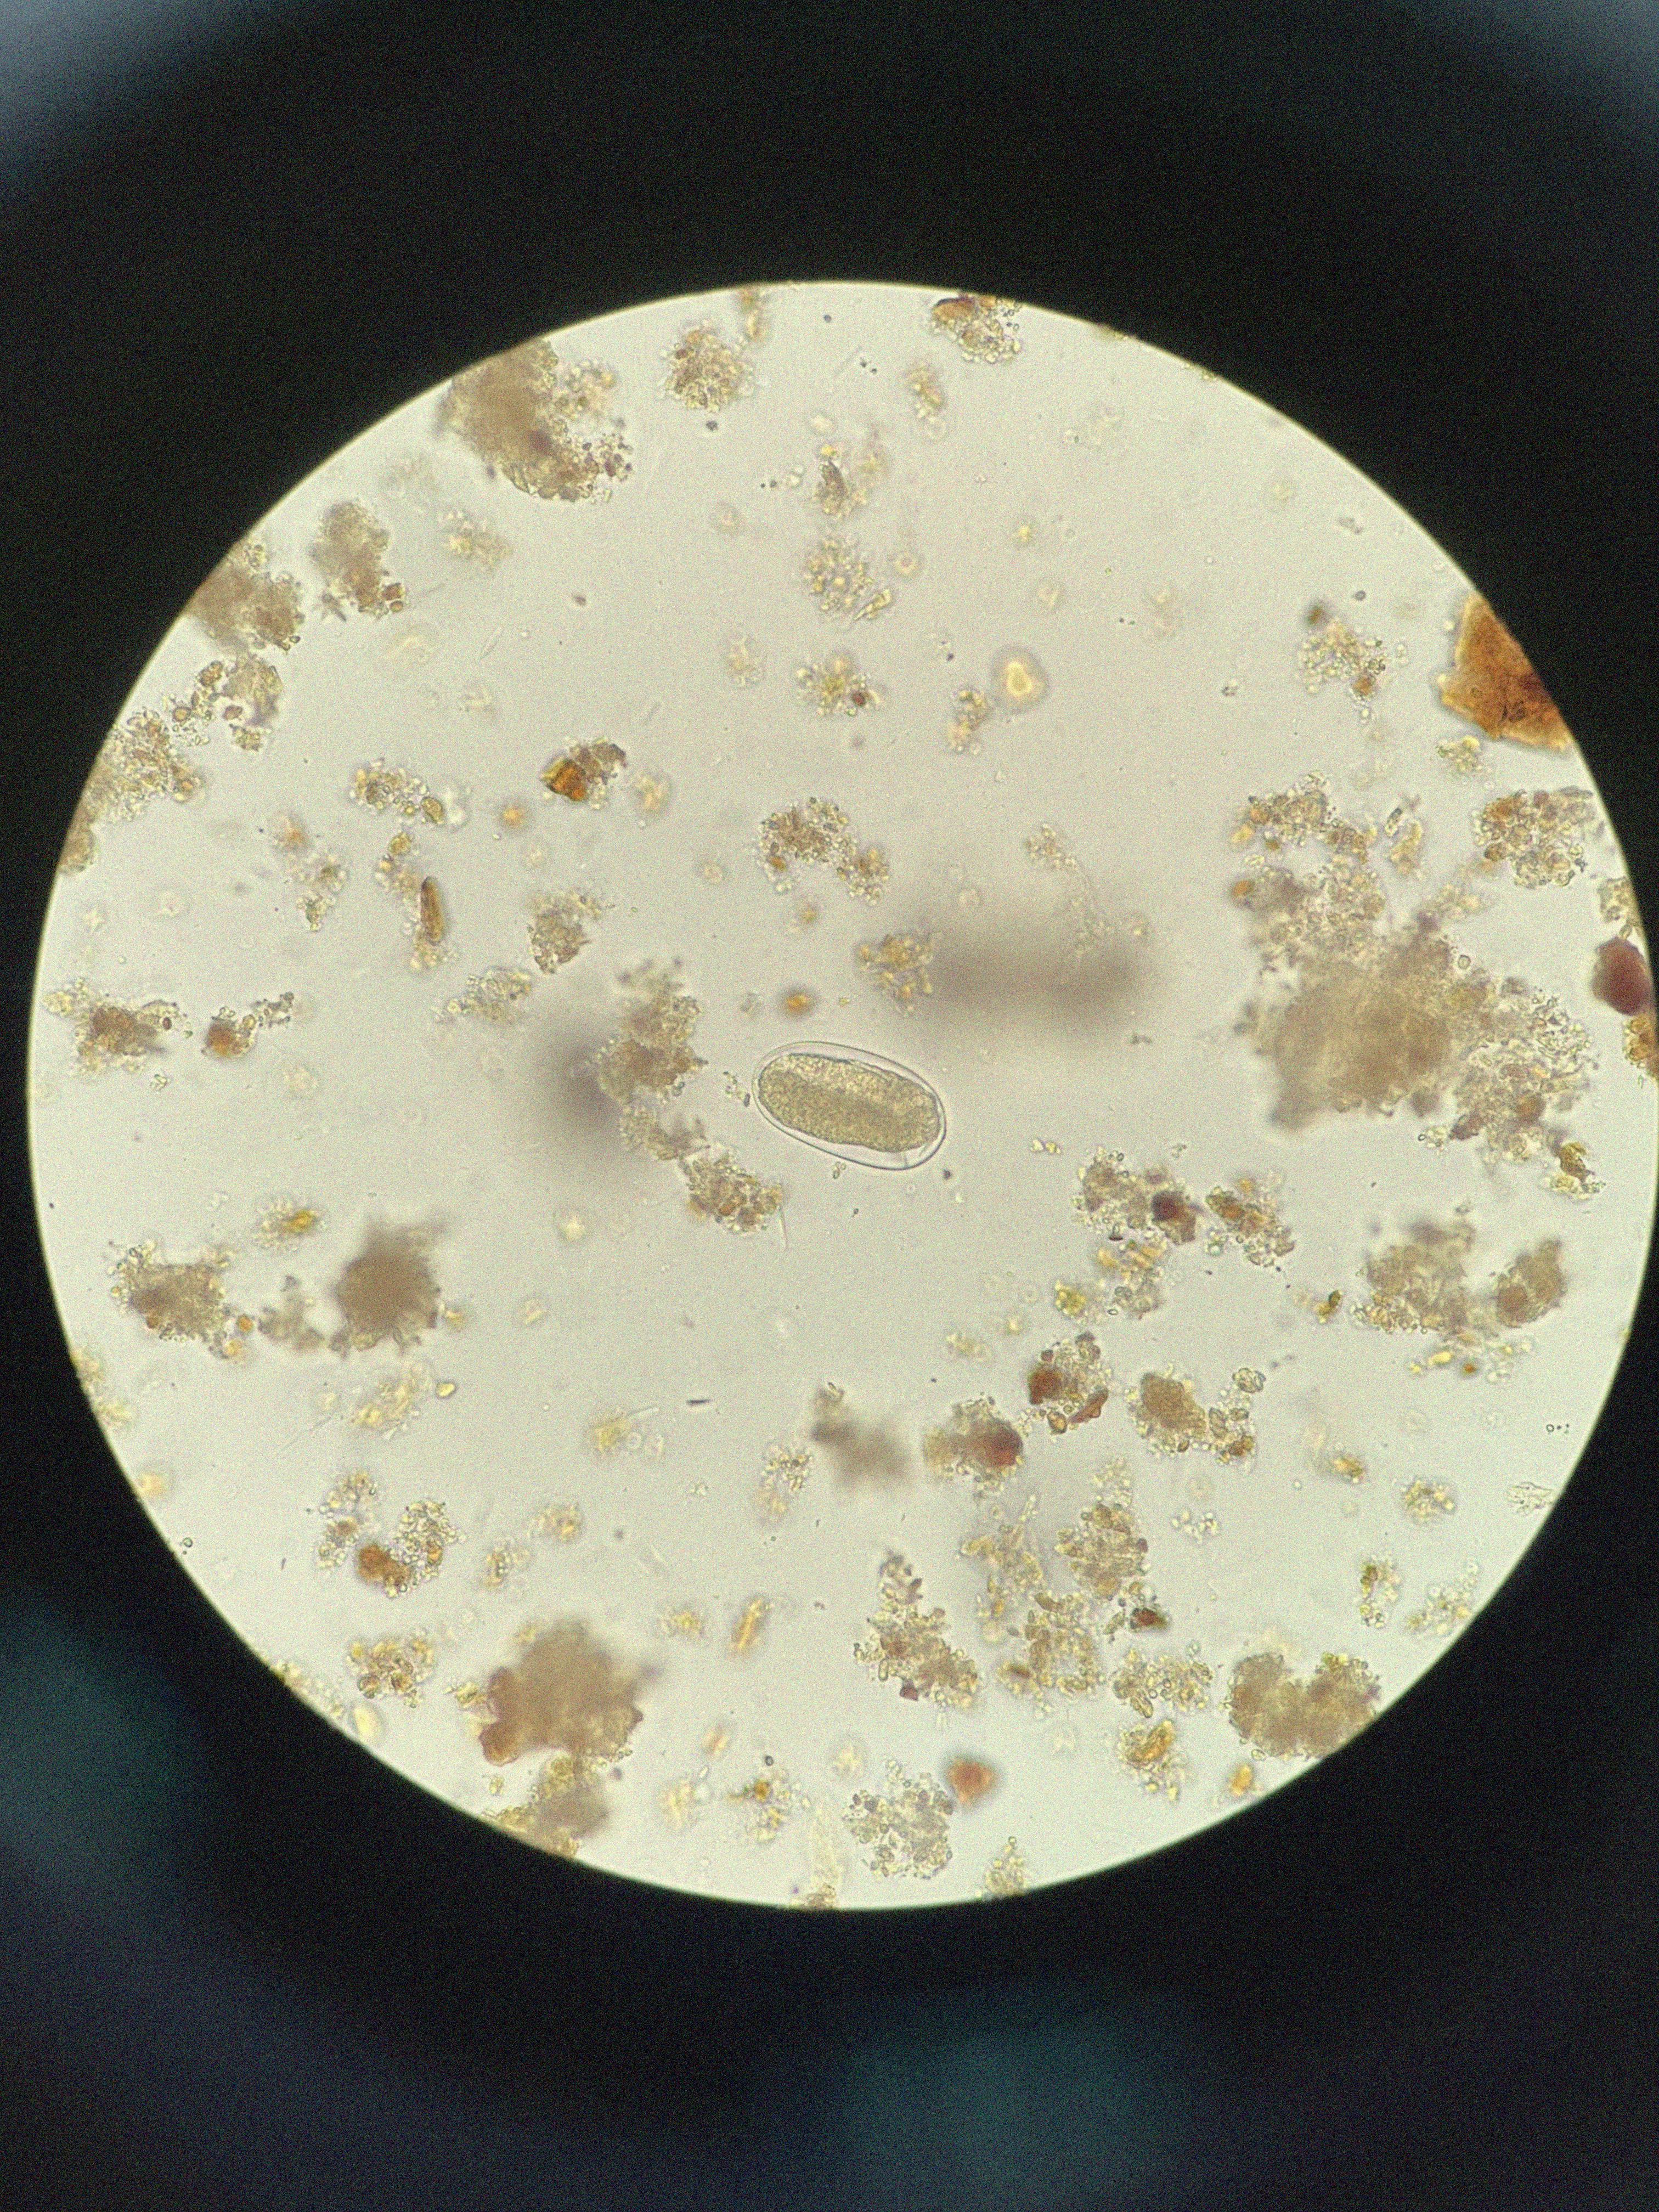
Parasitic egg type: Hookworm egg